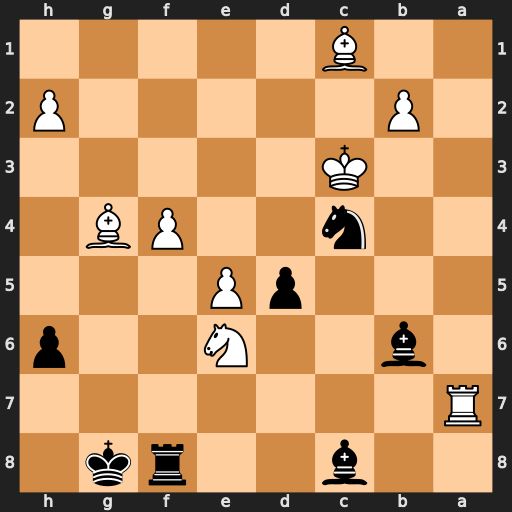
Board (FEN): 2b2rk1/R7/1b2N2p/3pP3/2n2PB1/2K5/1P5P/2B5
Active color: b
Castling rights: -
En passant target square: -
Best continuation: Bxa7 Nxf8 Bxg4